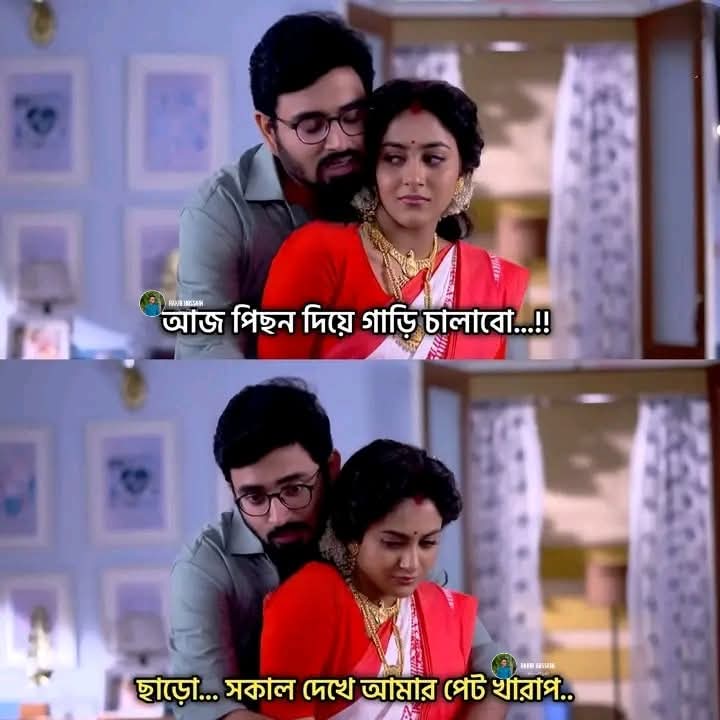
Text: আজ পিছন দিয়ে গাড়ি চালাবো...!!
ছাড়ো... সকাল দেখে আমার পেট খারাপ..
Label: Non Hate